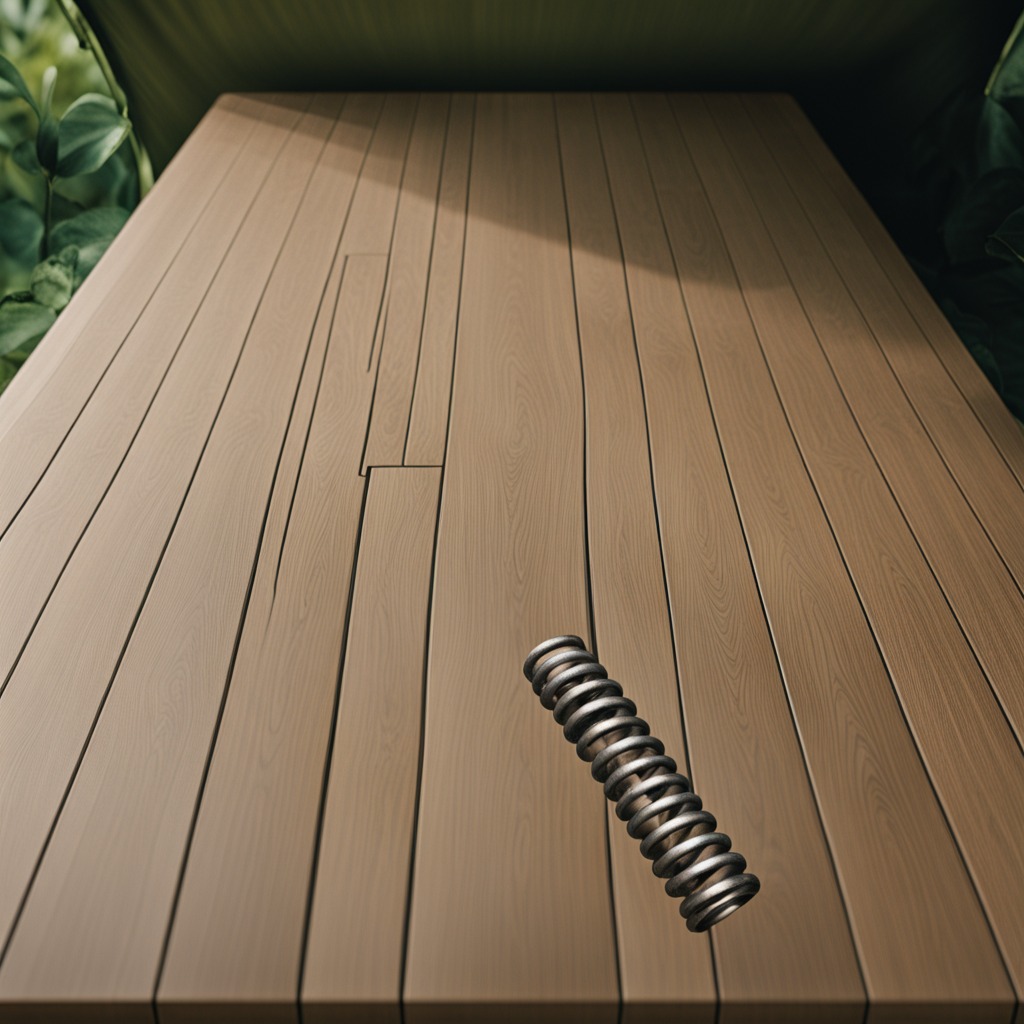
A coiled metal spring is lying on a wooden table inside a jungle field workshop tent humid ambient light worn but